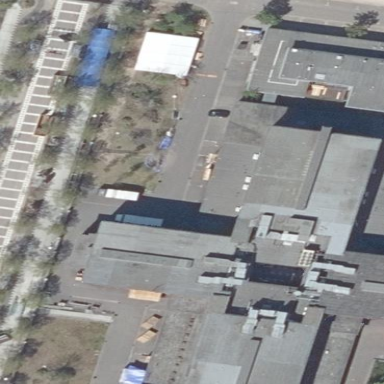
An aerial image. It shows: Part of building.